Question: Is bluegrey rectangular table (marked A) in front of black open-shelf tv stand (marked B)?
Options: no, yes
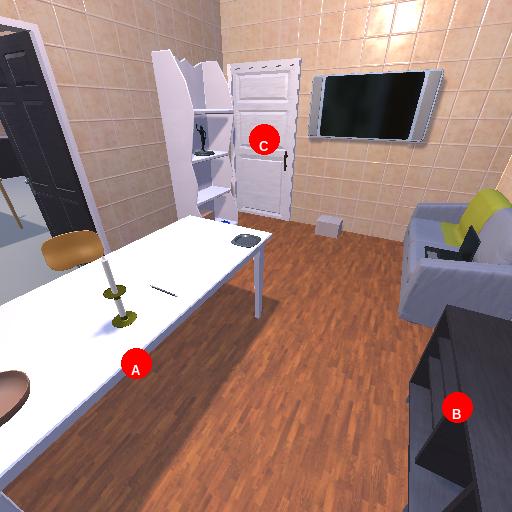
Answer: no